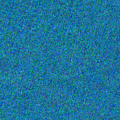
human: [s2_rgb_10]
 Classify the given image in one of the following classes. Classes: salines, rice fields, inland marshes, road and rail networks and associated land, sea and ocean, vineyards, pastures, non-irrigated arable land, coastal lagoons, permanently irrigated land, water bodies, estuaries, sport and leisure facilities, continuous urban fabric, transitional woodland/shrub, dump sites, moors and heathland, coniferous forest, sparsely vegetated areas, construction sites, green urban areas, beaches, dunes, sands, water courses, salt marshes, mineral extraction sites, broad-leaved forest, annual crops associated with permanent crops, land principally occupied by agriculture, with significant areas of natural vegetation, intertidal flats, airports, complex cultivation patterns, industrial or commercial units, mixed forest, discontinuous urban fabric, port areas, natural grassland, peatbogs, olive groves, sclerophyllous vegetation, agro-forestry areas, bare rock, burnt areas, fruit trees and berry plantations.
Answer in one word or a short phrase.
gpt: sea and ocean